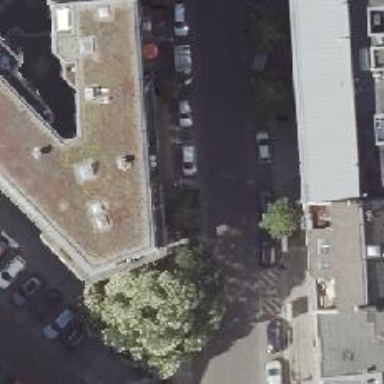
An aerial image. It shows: Small parklet designated for leisure land.